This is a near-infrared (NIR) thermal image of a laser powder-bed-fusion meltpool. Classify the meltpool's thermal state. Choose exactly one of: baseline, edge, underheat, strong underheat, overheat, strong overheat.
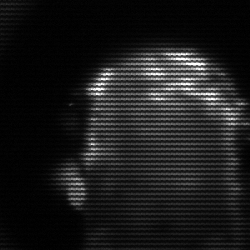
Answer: baseline